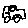
Label: car